Current action and preconditions to check: trajectory_clear

Your task: For each precondition in the list above, predict whether it will hold at this action.

Consider the current scene as observed from the mobile robot's camera, and analyze the predicted future states of all dynamic agents (e.g., people, animals, vehicles, or any moving entities) within the NEXT SECOND.

IMPORTANT: Only answer "very likely" if you are absolutely certain—based on strong, clear evidence—that a dynamic agent will violate the precondition in the predicted future state. Do NOT answer "very likely" for unlikely, ambiguous, or low-probability risks.

Ask yourself for each precondition: Is there a high probability, with clear and convincing evidence, that the predicted future states of any dynamic agent will interfere with the predicted future state of the currently executing action within the NEXT SECOND, causing that precondition to fail?

Assess the risk level based on these predictions. Use "likely" or "very likely" if motions create a clear risk of interference.

Use "neutral" or "improbable" if agents are nearby but their predicted paths are clearly diverging or non-conflicting.

Failure Risk Categories: "very improbable", "improbable", "neutral", "likely", "very likely"

Answer Format: Output ONLY the probability_of_failure value from these categories: "very improbable", "improbable", "neutral", "likely", "very likely"

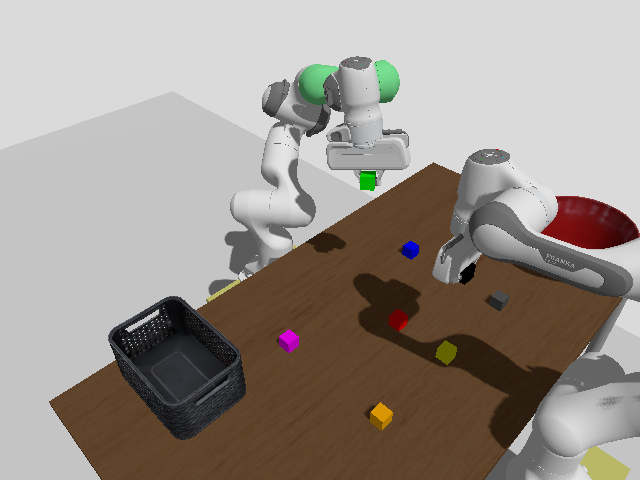

Answer: very improbable